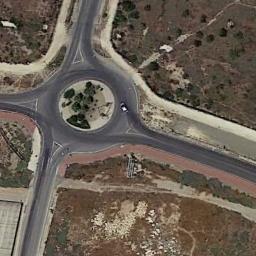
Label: roundabout